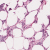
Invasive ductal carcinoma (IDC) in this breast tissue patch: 1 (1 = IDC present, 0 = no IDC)